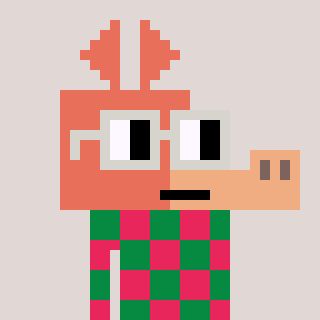
a pixel art character with square light gray glasses, a aardvark-shaped head and a redpinkish-colored body on a warm background